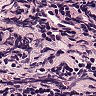
Metastatic tissue present: no